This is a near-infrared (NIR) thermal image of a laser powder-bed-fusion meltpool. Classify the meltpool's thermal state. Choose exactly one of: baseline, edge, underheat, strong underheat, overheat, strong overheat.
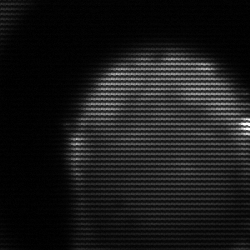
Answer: edge